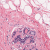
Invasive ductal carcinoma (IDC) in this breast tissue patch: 0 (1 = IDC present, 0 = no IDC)